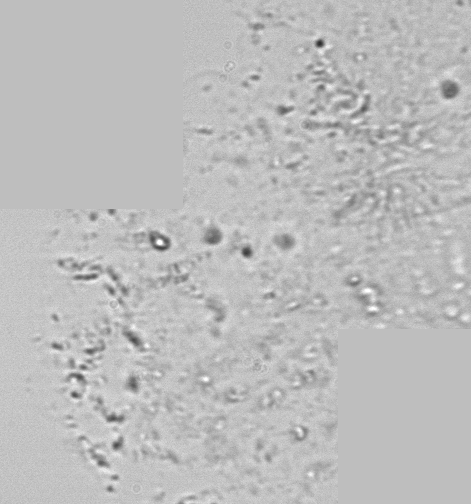
Label: Phaeocystis_debris